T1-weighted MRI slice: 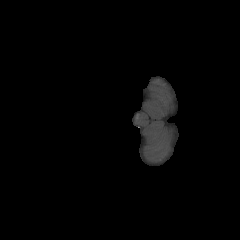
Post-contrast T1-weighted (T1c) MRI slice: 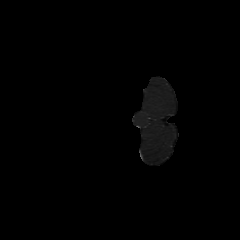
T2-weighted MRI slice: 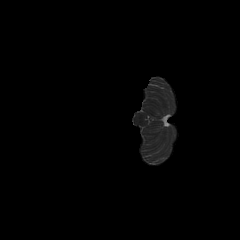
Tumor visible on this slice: no